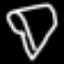
Label: diamond